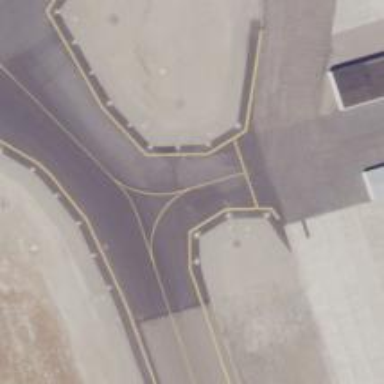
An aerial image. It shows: Image of taxiway at airport.